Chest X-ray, AP view. Patient: 63 years old, sex M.
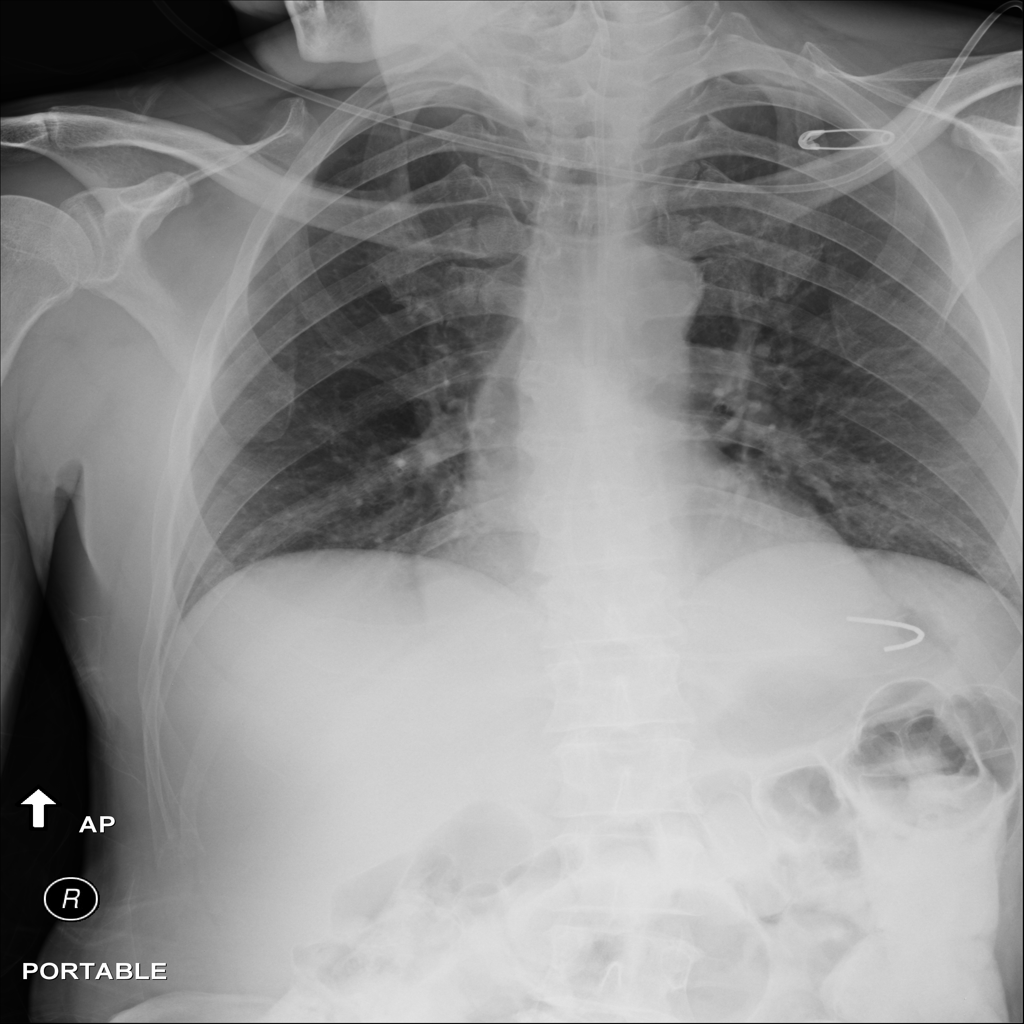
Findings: No Finding